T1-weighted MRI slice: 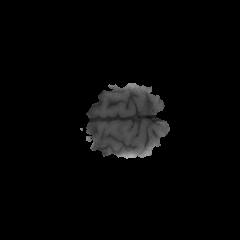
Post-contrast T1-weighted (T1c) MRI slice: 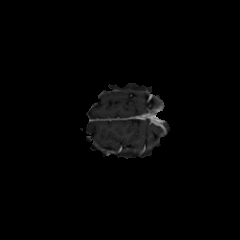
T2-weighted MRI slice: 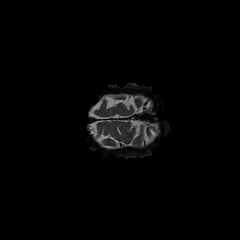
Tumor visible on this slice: no